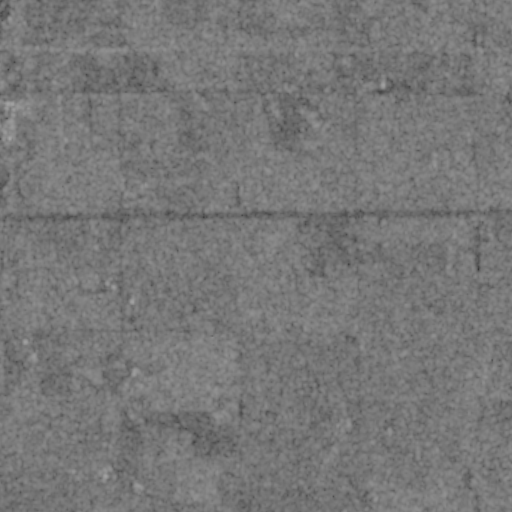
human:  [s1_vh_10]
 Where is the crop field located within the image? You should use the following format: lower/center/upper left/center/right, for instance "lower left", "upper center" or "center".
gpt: The crop field is located in the upper left of the image.
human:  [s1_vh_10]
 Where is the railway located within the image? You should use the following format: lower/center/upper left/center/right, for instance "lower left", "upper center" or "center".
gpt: The railway is located in the upper of the image.
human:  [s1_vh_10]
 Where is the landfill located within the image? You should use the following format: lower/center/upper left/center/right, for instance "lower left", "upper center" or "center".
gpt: There is no landfill in the image.

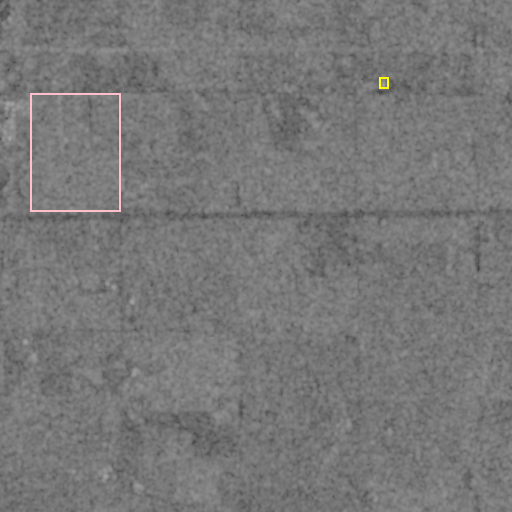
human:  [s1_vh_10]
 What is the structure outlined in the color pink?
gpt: The structure outlined in pink is a crop field.
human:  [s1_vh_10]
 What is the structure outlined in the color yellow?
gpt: The structure outlined in yellow is a building.
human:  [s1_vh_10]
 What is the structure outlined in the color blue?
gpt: There is no blue outline.